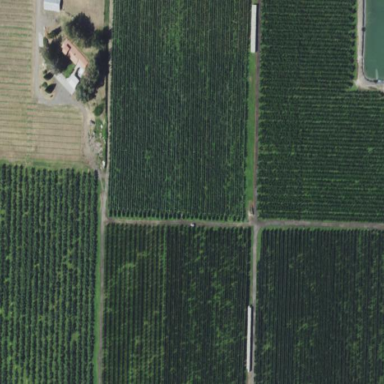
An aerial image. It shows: Vineyard with grape crops.